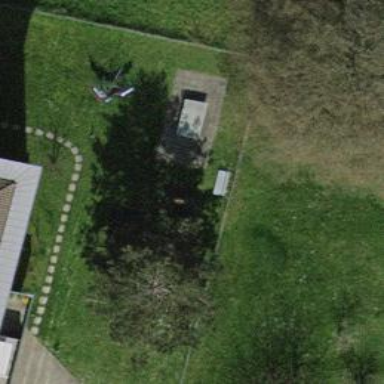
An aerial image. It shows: Bench for seating.